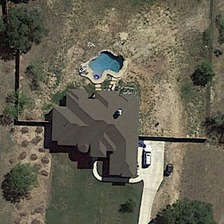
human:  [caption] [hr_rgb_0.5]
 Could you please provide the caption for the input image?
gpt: a building with a swimming pool is surrounded by several sparse green trees .

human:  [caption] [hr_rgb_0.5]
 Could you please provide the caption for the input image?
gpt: a building with a swimming pool is surrounded by several sparse green trees .

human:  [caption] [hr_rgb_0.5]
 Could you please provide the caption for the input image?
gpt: a building with a swimming pool is surrounded by several sparse green trees .

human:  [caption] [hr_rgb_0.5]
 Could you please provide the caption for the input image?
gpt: a building with a swimming pool is surrounded by several sparse green trees .

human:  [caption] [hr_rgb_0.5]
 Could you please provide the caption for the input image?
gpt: a building with a swimming pool is surrounded by several sparse green trees .